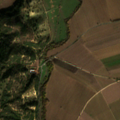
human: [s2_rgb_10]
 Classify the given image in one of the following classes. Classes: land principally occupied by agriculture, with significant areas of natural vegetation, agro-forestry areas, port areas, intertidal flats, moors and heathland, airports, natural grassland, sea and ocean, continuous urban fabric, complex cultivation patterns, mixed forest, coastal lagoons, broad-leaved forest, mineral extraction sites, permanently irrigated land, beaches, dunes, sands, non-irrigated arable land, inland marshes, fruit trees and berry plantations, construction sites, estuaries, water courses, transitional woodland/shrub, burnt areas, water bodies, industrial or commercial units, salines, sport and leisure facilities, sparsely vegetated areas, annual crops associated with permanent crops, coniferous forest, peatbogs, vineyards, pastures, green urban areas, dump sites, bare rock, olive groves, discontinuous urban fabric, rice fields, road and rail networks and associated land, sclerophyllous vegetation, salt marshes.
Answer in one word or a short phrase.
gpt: permanently irrigated land, annual crops associated with permanent crops, complex cultivation patterns, transitional woodland/shrub